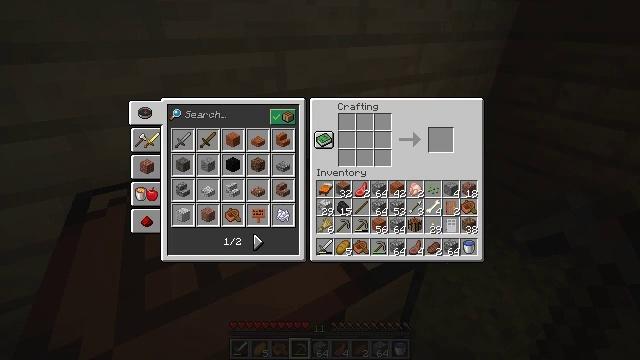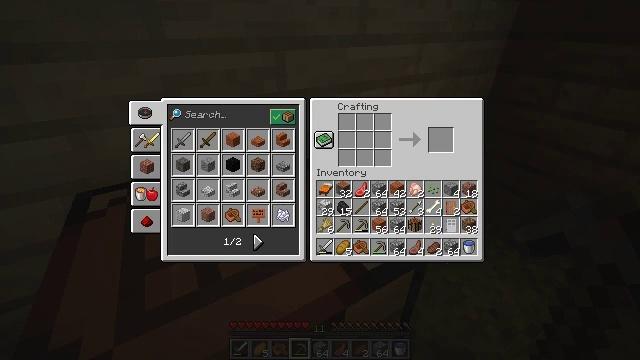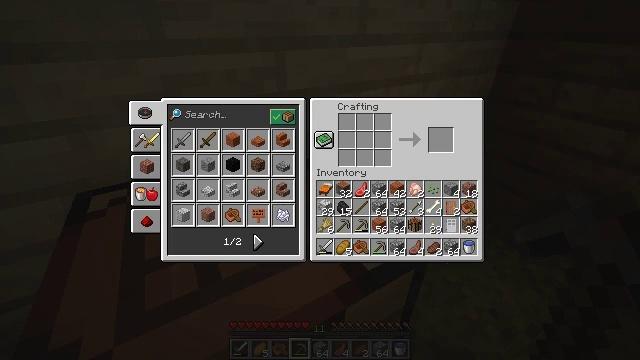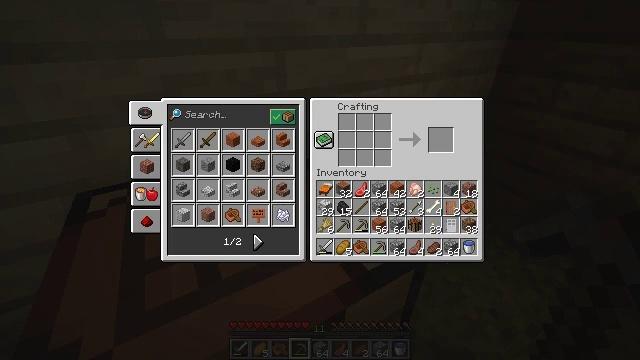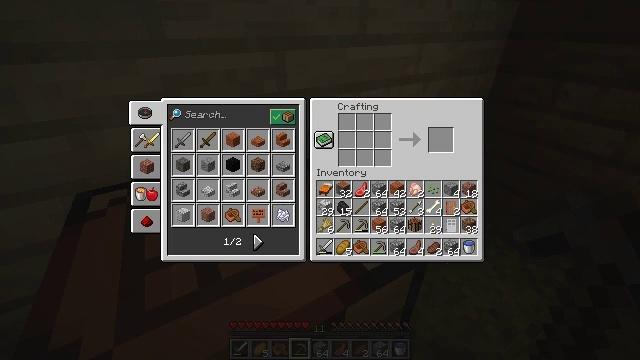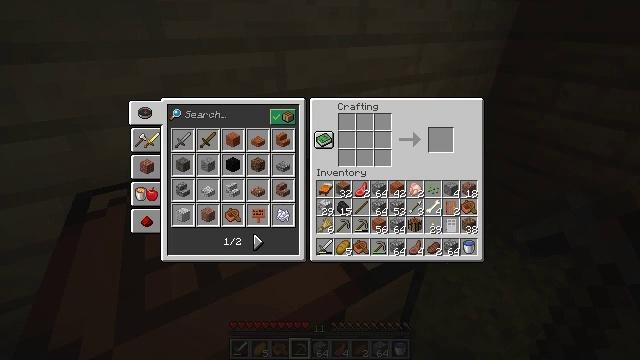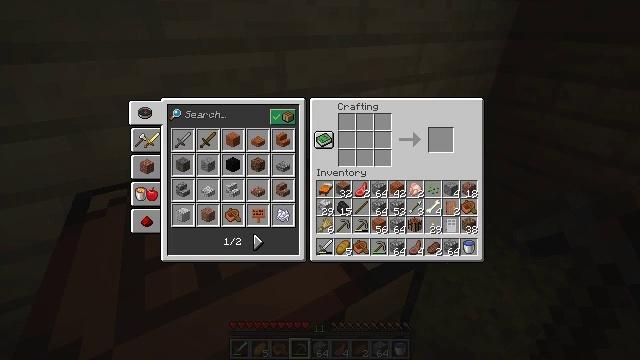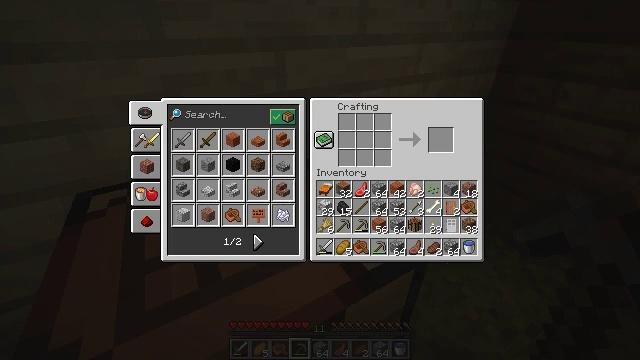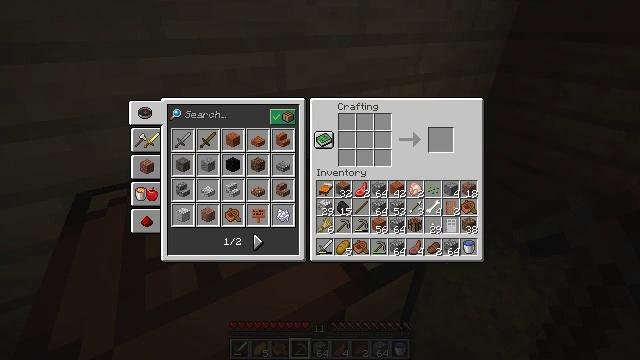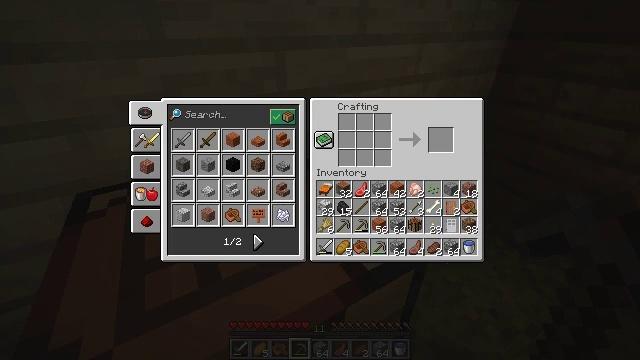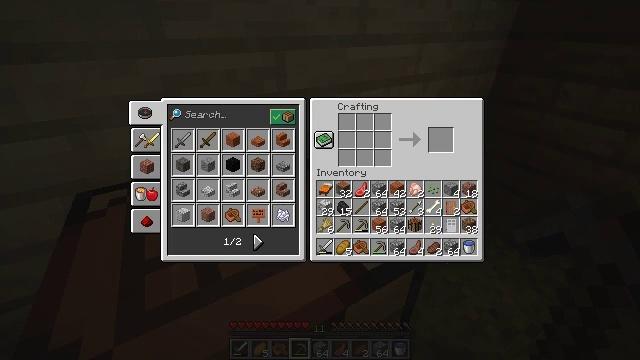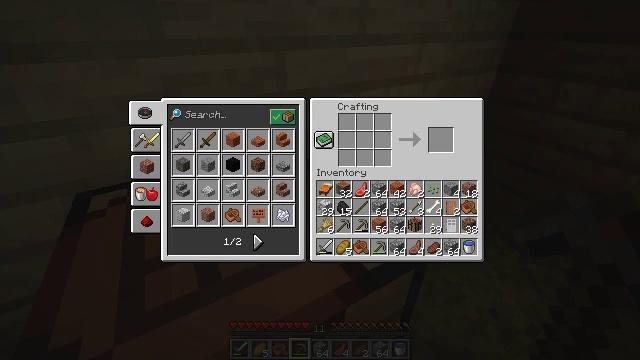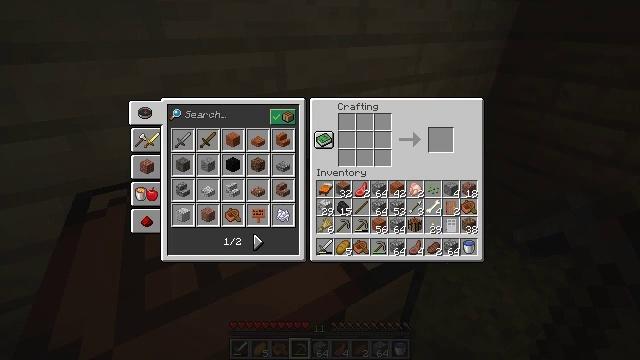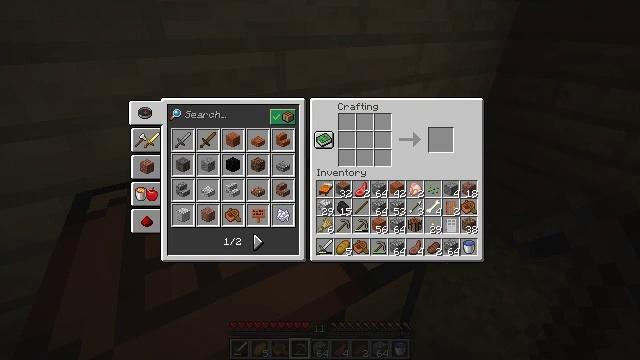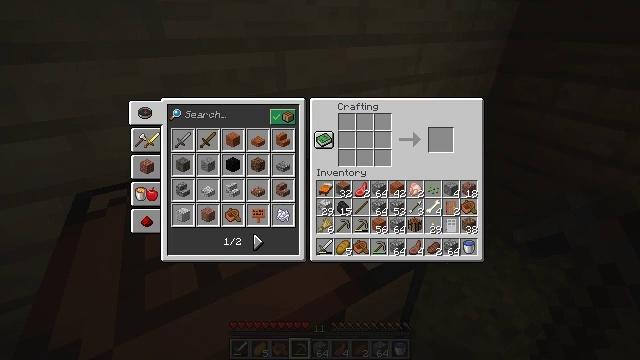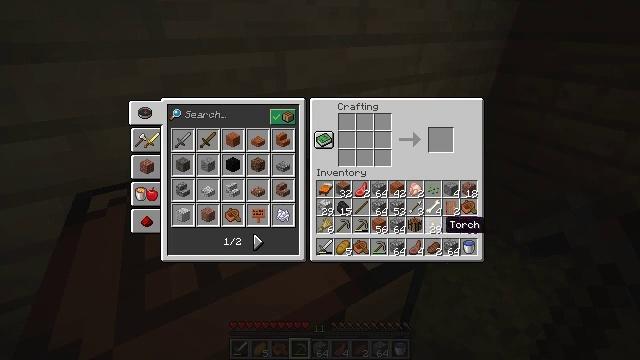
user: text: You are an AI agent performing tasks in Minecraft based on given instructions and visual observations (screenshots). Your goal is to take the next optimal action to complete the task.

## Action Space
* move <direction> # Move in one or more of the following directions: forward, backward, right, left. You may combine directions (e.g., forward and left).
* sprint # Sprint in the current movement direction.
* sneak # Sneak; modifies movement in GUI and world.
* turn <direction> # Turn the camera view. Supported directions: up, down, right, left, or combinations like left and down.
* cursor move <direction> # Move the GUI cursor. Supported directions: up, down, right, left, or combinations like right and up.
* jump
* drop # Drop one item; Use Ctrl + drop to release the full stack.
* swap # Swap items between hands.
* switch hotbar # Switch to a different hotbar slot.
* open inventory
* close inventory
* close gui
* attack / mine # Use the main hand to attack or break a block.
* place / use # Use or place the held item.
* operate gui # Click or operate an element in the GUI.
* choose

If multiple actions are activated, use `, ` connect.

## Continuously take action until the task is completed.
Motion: motion action
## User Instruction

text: Drop a bread.
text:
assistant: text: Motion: no_op
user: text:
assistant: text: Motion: no_op
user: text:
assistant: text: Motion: no_op
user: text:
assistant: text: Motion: no_op
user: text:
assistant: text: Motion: no_op
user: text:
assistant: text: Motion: no_op
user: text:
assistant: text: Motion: no_op
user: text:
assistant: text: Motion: no_op
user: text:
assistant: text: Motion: no_op
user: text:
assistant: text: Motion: no_op
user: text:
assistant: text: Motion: no_op
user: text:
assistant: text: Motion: no_op
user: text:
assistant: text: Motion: no_op
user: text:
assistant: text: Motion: no_op
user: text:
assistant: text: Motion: no_op
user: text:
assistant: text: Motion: cursor move right
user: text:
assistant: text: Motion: no_op
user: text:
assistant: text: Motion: no_op
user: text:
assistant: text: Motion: no_op
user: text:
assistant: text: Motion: no_op
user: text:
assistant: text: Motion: no_op
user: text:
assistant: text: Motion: no_op
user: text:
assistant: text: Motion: no_op
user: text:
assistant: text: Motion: no_op
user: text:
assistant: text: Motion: no_op
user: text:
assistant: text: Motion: no_op
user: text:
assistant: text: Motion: no_op
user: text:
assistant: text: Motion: no_op
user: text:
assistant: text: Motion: no_op
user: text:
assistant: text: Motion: no_op